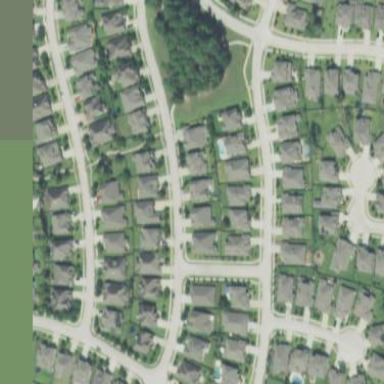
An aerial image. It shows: Residential area within neighborhood.